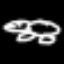
Label: frog